Question: I have this code in my 'Dialog':
'''
//other code
dialog.addText(strFmt("Delete this field's value: %1?", MyTable.FieldTable));
//other code
'''
I have an output looklike:

I know the 'strUpr' function:
'''
dialog.addText(strFmt("Delete this field's value: %1?", strUpr(MyTable.FieldTable)));
'''
Does there exist a method or function to convert only the to ?
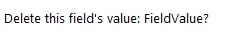
Answer: You can set the <URL>.
Control can be obtained via the <URL> method on 'DialogText' returned by 'addText' method.
> The integer that is returned contains the weight of the font as follows:'''
0 Use the default font weight.
1 Thin.
2 Extra-light.
3 Light.
4 Normal.
5 Medium.
6 Semibold.
7 Bold.
8 Extra-bold.
9 Heavy.
'''
Example:
'''
Dialog dialog = new Dialog();
DialogText dt = dialog.addText("Test");
FormBuildStaticTextControl txtCtl = dt.control();
txtCtl.bold(7);
dialog.run();
'''